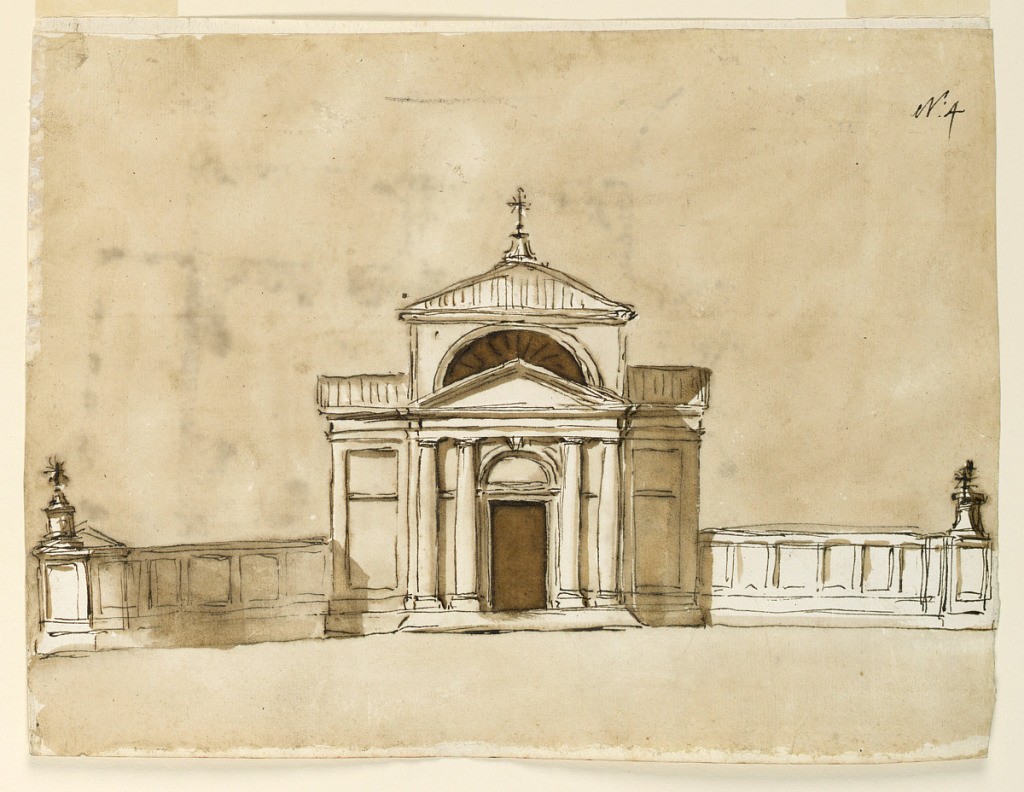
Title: Elevation of a Church for Monte Vergine
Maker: Giuseppe Barberi, Italian, 1746–1809
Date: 1784
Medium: Pen and brown ink, brush and brown wash, red ink on lined off-white laid paper
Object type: Drawing
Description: Cross scheme with higher transcept. Four embedded columns support entablatures and triangular pediment. Laterally parapets. Fragment of a blotted plan of a church.